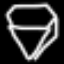
Label: diamond